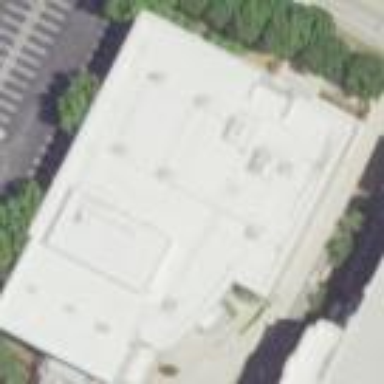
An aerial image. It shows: Commercial building.